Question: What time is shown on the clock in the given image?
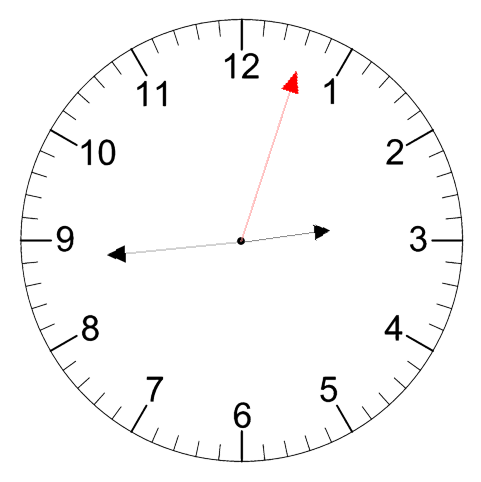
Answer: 02:44:03